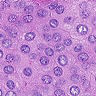
Metastatic tissue present: yes